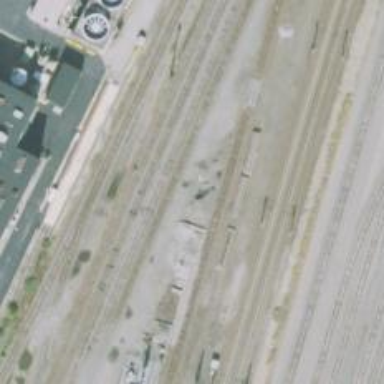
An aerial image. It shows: Railway yard.